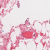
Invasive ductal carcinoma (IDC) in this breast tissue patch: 0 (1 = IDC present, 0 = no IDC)